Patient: sex F, age 26
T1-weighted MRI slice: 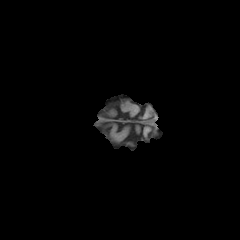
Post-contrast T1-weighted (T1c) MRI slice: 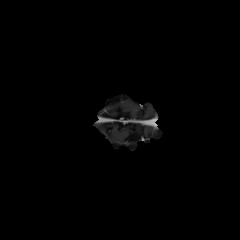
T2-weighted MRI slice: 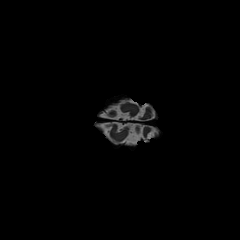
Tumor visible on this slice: no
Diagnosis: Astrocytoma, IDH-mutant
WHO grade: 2